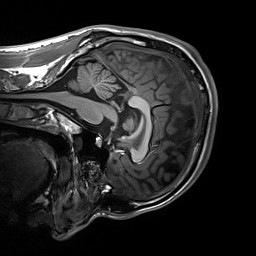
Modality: T1w
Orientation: sagittal
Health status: healthy
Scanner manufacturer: siemens
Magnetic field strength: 3 T
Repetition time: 2.3 s
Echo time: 0.00236 s